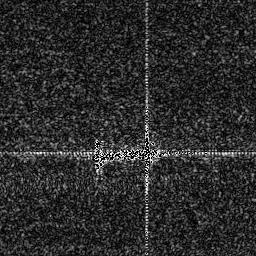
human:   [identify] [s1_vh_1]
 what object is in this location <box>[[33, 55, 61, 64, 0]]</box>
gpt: <ref>1 medium ship at the center</ref>